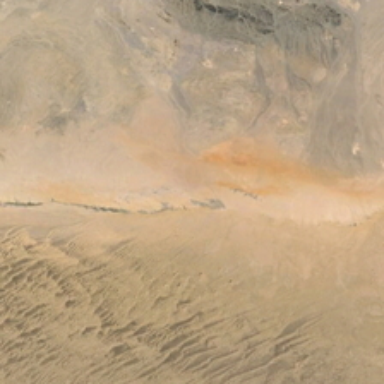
It is a piece of yellow desert .